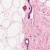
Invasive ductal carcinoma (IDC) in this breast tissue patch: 0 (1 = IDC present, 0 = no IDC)